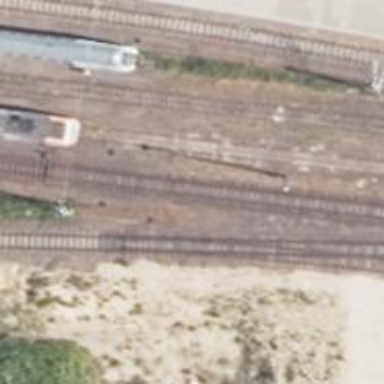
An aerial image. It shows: Railway switch.